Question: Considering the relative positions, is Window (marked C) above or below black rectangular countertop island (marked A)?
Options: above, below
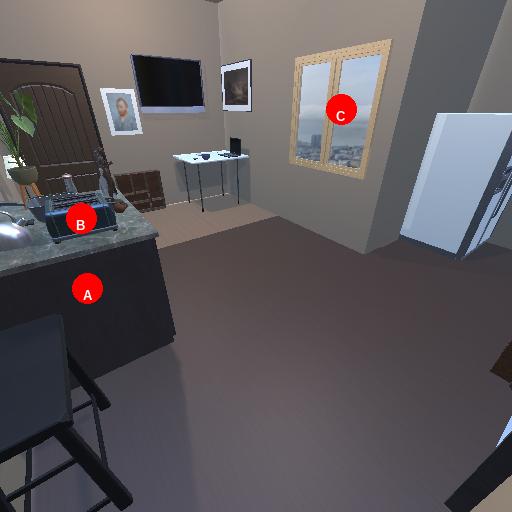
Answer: above